Question: I created a collection view with custom collection cell.set with flowlayout as
'''
UICollectionViewFlowLayout *flowLayout = [[UICollectionViewFlowLayout alloc] init];
[flowLayout setItemSize:CGSizeMake(250, 480)];
[flowLayout setScrollDirection:UICollectionViewScrollDirectionHorizontal];
[self.templateCollectionView setCollectionViewLayout:flowLayout];
'''
I set it horizontal but still a cell is misplaced in figure see 'att mmp' misplaced & it will back in its correct position if we scroll and load it back. Can anyone suggest whats wrong in this ?

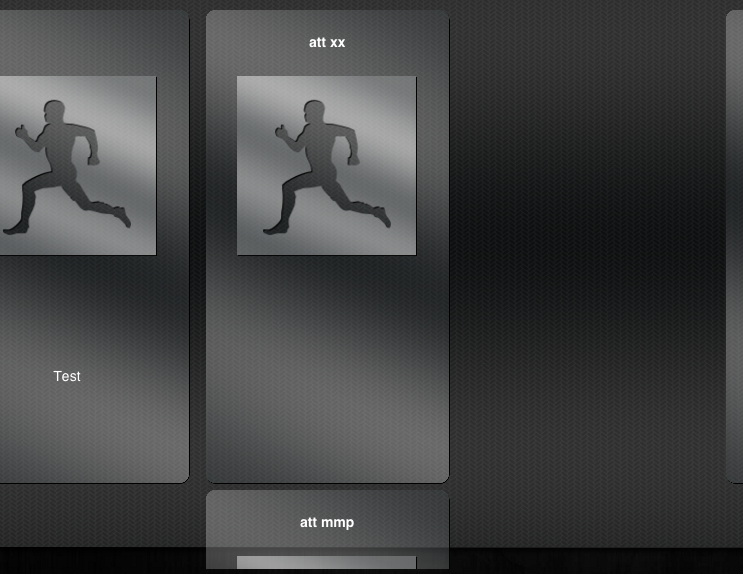
Answer: There is a work around on <URL> that works for me. Below is the fix I used edited for horizontal scrolling. Basically just filtering out the attributes item that is providing the bad frame down below.
'''
- (NSArray *)layoutAttributesForElementsInRect:(CGRect)rect {
NSArray *attributes = [super layoutAttributesForElementsInRect:rect];
NSMutableArray *newAttributes = [NSMutableArray arrayWithCapacity:attributes.count];
for (UICollectionViewLayoutAttributes *attribute in attributes) {
if (attribute.frame.origin.y + attribute.frame.size.height <= self.collectionViewContentSize.height) {
[newAttributes addObject:attribute];
}
}
return newAttributes;
}
'''